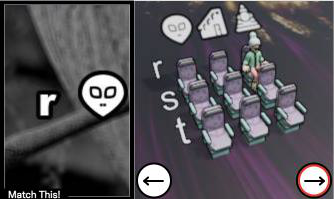
Task: seats
Answer: no